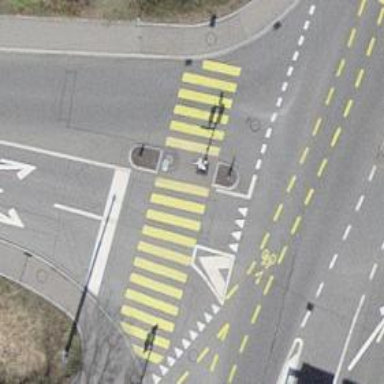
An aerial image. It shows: Marked footway crossing with center island.